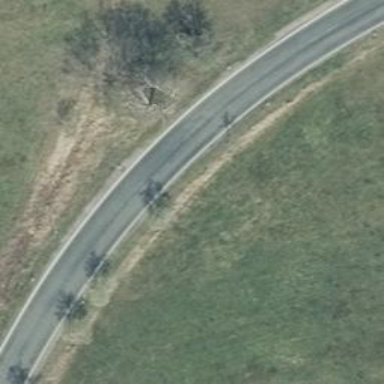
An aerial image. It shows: Avenue lined with deciduous broadleaved trees.